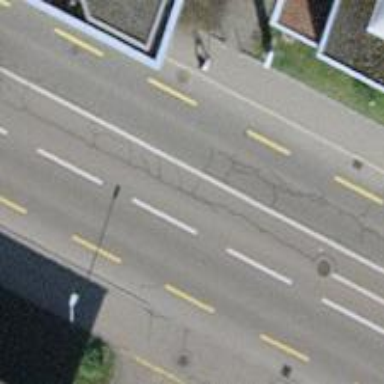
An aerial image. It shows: Tertiary road with asphalt surface including cycle lane.